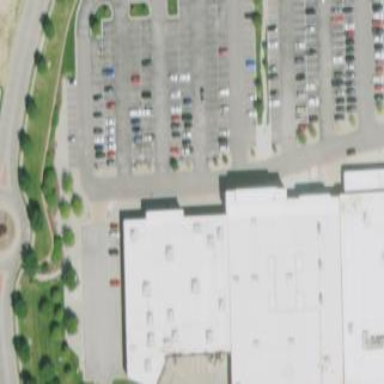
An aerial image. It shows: Retail building housing department store.